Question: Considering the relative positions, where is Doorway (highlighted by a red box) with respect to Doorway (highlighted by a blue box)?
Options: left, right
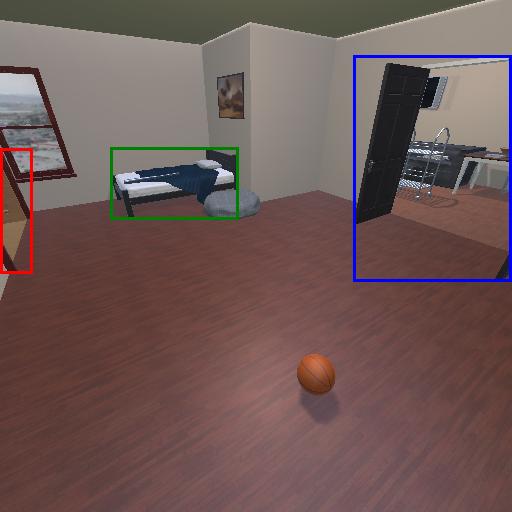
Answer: left